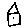
Label: house